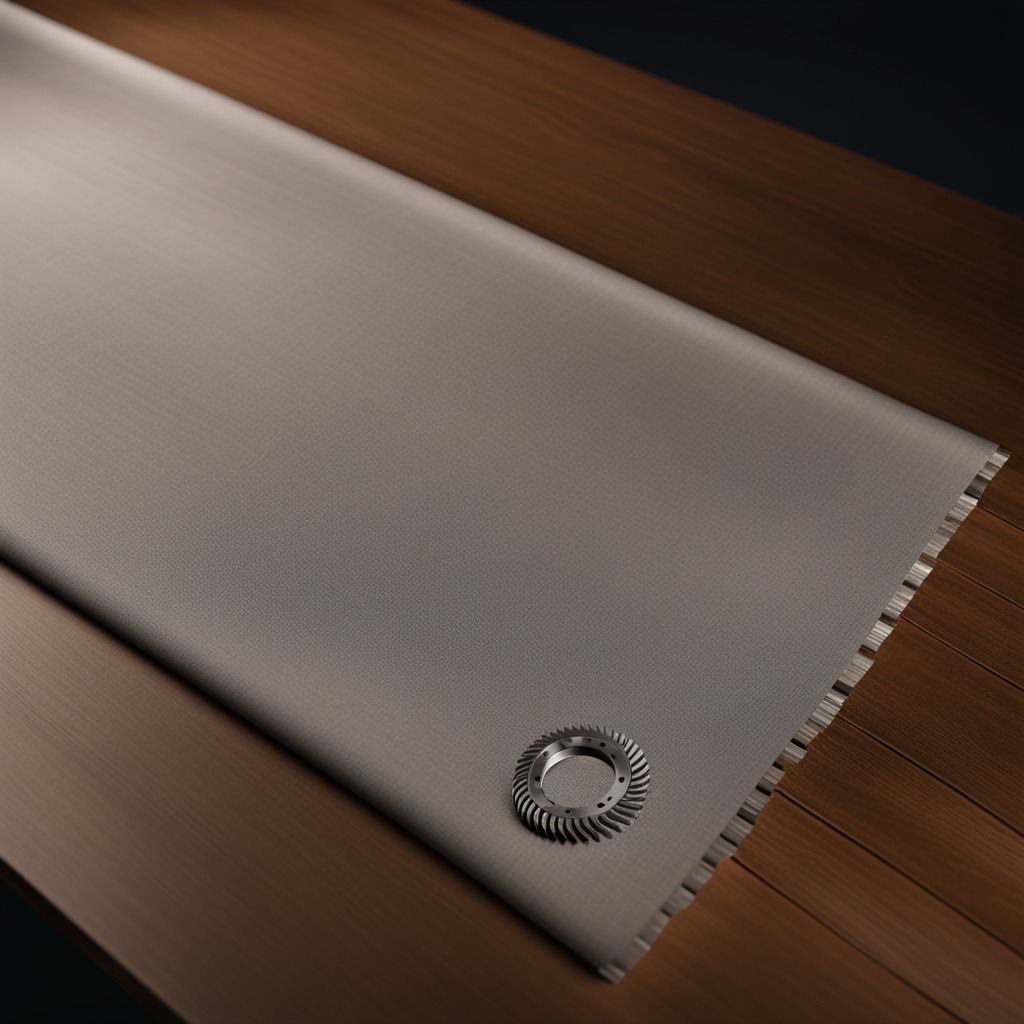
A steel gear with teeth is lying on the wooden table.